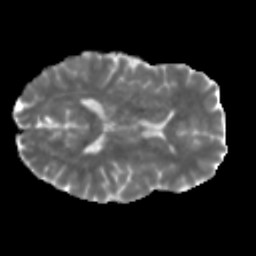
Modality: MD
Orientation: axial
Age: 46
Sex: male
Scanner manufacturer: siemens
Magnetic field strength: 3 T
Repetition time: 5 s
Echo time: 0.092 s